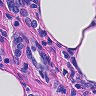
Metastatic tissue present: yes